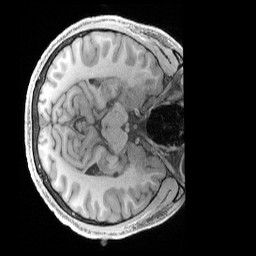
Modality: T1w
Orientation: axial
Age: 23
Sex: male
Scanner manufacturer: siemens
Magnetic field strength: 3 T
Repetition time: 2.4 s
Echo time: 0.00241 s